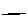
Label: line